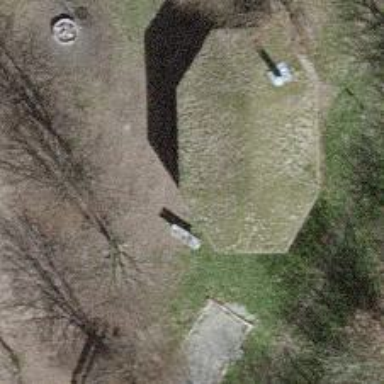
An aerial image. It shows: Picnic shelter providing place for individuals to seek refuge.